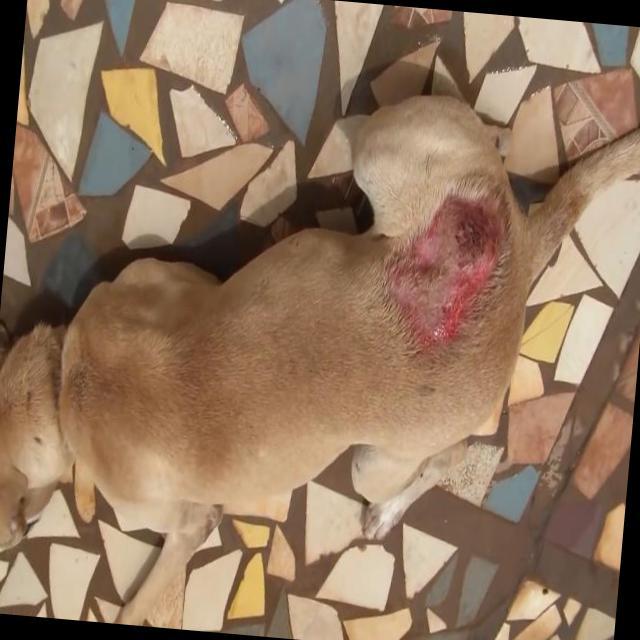
Canine dermatitis — inflammation of the skin presenting with erythema, pruritus, papules, and excoriation. May be allergic, contact, or atopic in origin.